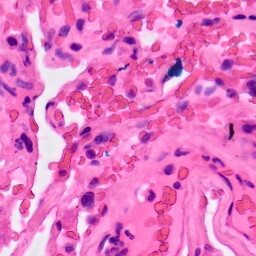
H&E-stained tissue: Lung